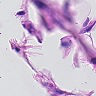
Metastatic tissue present: yes